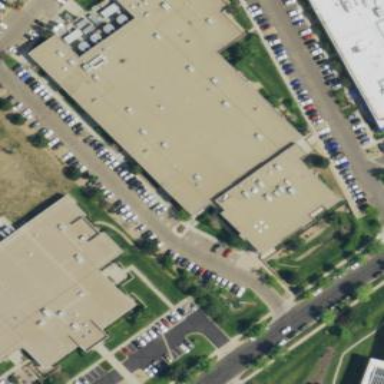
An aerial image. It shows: Industrial building.